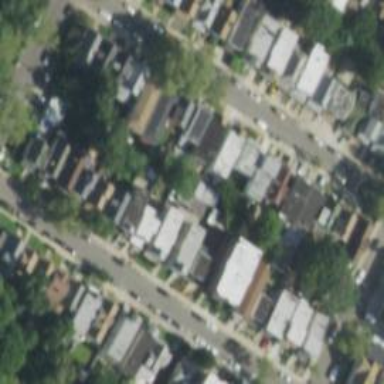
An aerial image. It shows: Sidewalk.